Question: I'm in the process of building a universal app and now working on the Settings screen. The settings screen is simple with a slider control and two switch controls. I'm not using Settings bundle and using simple NSUserDefaults class. I was checking the pttrns.com site and really like the Settings screen from the screenshot shown below. I would like to develop a similar one and would like to know how it is done and get some ideas from people here. I'm new to iOS and really appreciate any help.
Also, any pointers to good backgrounds(similar to the one shown below) I can download for free?
Thanks.
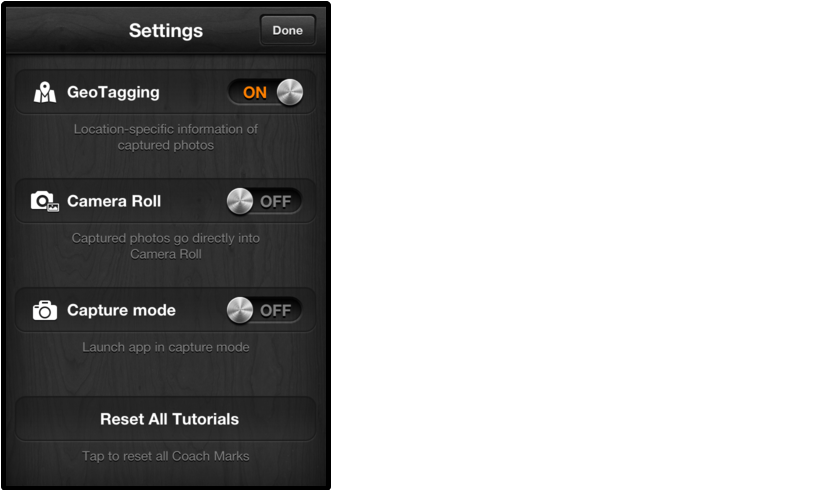
Answer: From the looks of it they're using a grouped 'UITableView', with a section per 'setting' control, and the description of each control as a section footer.
So, set up a grouped tableview with a funky background, like the ones suggested, and then if you need help adding UISwitches to your tableview, just look at this question: <URL> - add a method that updates NSUserDefaults every time the corresponding Switch value is changed.